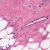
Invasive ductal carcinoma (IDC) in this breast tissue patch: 0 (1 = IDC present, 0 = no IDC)